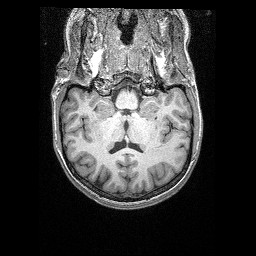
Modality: T1w
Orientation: sagittal
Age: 25
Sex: female
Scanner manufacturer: siemens
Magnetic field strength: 3 T
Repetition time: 2.4 s
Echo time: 0.03 s